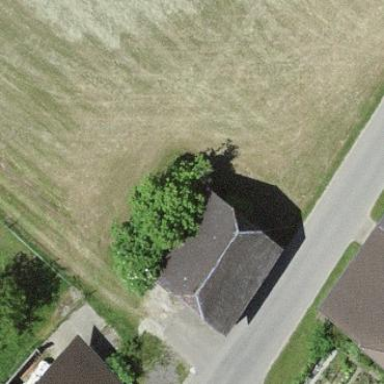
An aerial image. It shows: Barn.